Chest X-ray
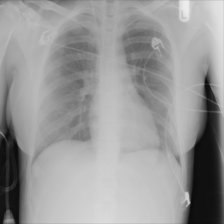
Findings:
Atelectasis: positive
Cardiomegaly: negative
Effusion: negative
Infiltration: negative
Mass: negative
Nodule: negative
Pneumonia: negative
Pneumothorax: negative
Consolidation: negative
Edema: negative
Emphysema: negative
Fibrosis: negative
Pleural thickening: negative
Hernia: negative